Question: I have a with some controls and the main form has a big picture as background with a 'BackgroundImageLayout' property 'Stretched' enabled.
> The main problem is that the resize operation turns slowly because the
background image.
The problem is that resizing a Winforms which has a picture and Stretched BackgroundImageLayout property is a nightmare! it begins slow and all the controls are flickering when resizing the form.
I've tried to reduce the image size but I can't reduce it more to don't loose image quality.
I've tried also to do something like this but doesn't reduced the annoying effect:
'''
Private Sub Main_ResizeBegin(sender As Object, e As EventArgs) Handles MyBase.ResizeBegin
GroupBox_Genres.SuspendLayout()
GroupBox_Options.SuspendLayout()
ListBox_Genres.SuspendLayout()
ListView_Elektro1.SuspendLayout()
Me.BackgroundImageLayout = ImageLayout.None
Me.SuspendLayout()
End Sub
Private Sub Main_ResizeEnd(sender As Object, e As EventArgs) Handles MyBase.ResizeEnd
GroupBox_Genres.ResumeLayout()
GroupBox_Options.ResumeLayout()
ListBox_Genres.ResumeLayout()
ListView_Elektro1.ResumeLayout()
Me.BackgroundImageLayout = ImageLayout.Stretch
Me.ResumeLayout()
End Sub
'''
Any ideas of how to resolve the slow and annoying effects of resizing a winforms with a big picture as background?.
> EDIT
For take an idea of my problem the application is this:

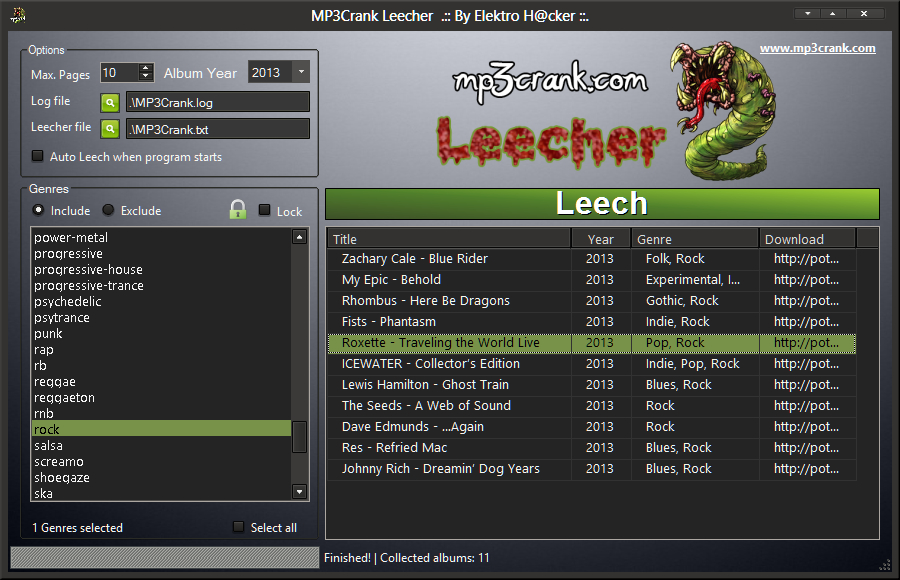
Answer: Use the below code in your form to avoid form flickering which also avoids your image flickering. you don't need to resize the image you are using.
'''
Protected Overrides ReadOnly Property CreateParams() As Windows.Forms.CreateParams
Get
Dim cp As CreateParams = MyBase.CreateParams
cp.ExStyle = cp.ExStyle Or &H2000000
Return cp
End Get
End Property
'''
This will paint the controls in your form and brings the form visible after all controls loaded and avoids the flickering.